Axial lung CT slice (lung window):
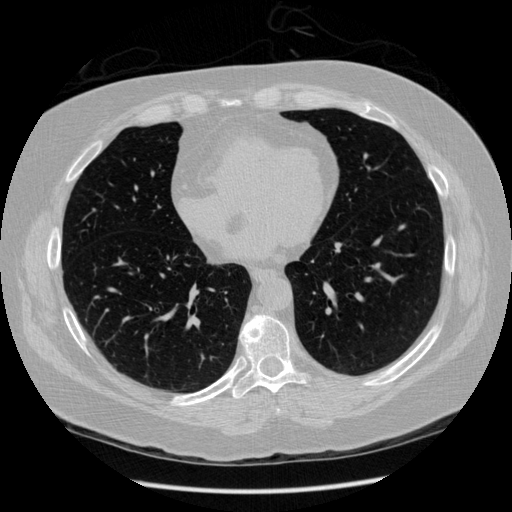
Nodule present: no